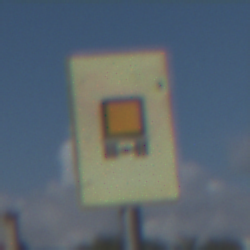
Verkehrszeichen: KennzeichnungspflichtigeFahrzeugeGefaehrlicheGueterOhnePfeilsymbol
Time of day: MorningAfternoon
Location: Outdoor (Suburban)
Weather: PartlyCloudy
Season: NotSpecified
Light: Natural